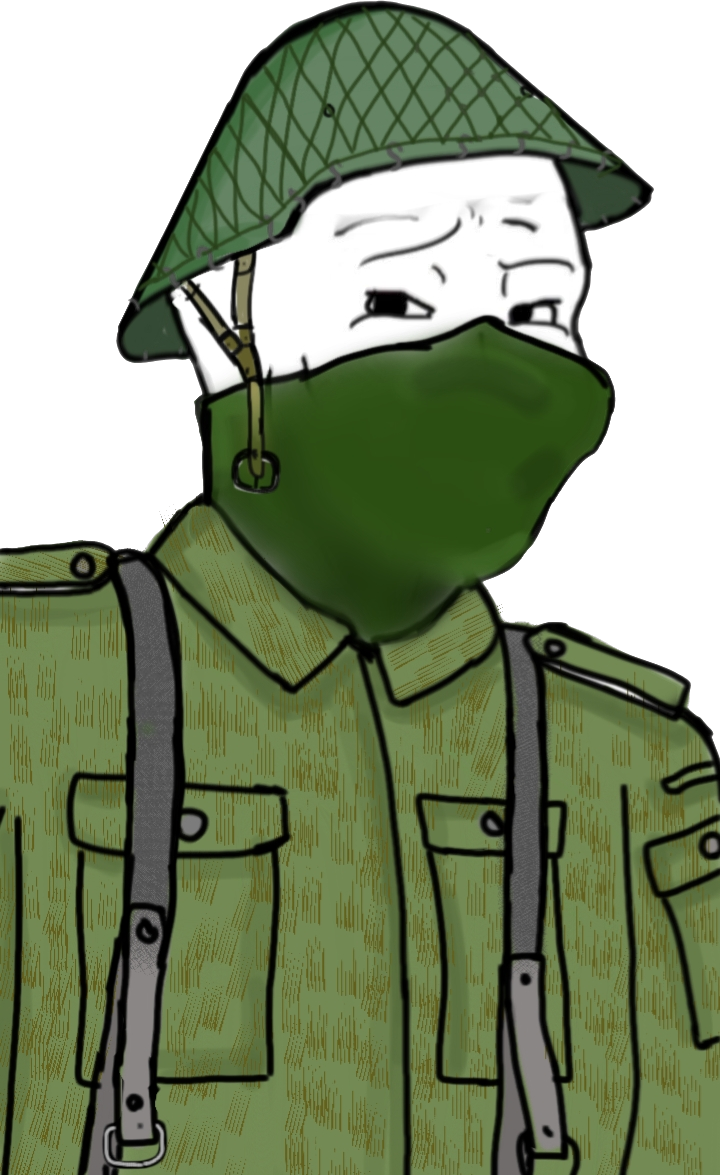
Label: 5_Smugjak